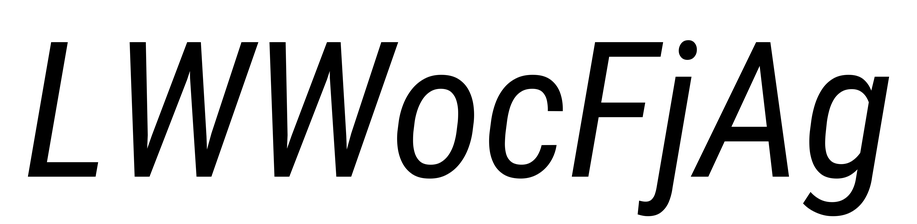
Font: Roboto-Italic_Condensed_Italic